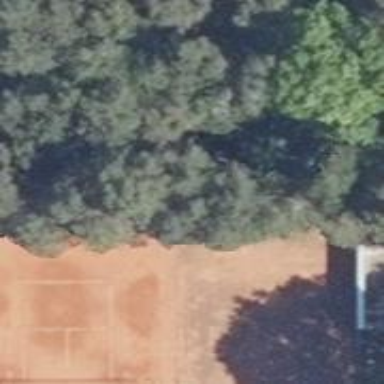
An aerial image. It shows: Tennis court on pitch.